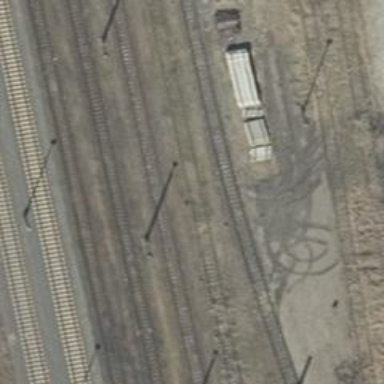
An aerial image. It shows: Railway yard used for servicing trains.